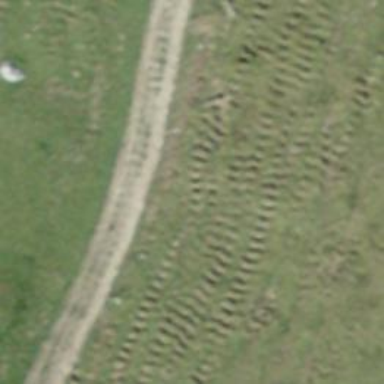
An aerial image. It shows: Track with very rough surface.